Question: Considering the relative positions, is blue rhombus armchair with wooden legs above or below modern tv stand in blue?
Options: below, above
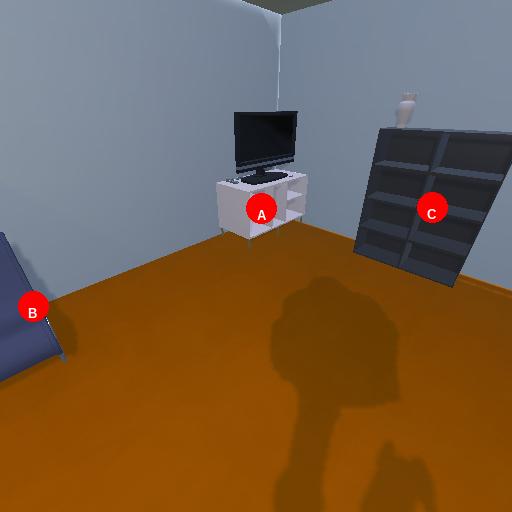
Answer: below